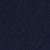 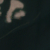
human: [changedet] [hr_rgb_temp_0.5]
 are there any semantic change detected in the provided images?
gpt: Some artificial islands have been realized in the sea.